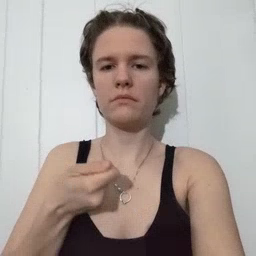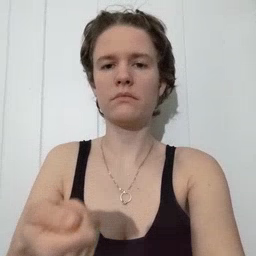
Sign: vacuum